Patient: sex M, age 60
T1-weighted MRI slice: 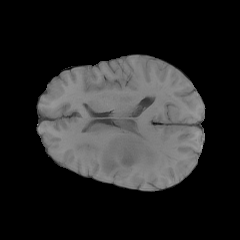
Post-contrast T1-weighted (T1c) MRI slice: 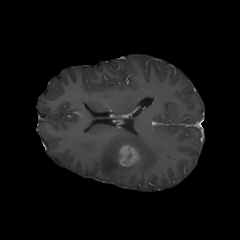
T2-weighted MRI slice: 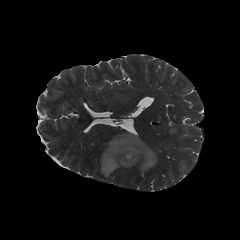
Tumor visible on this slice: yes
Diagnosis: Glioblastoma, IDH-wildtype
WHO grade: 4